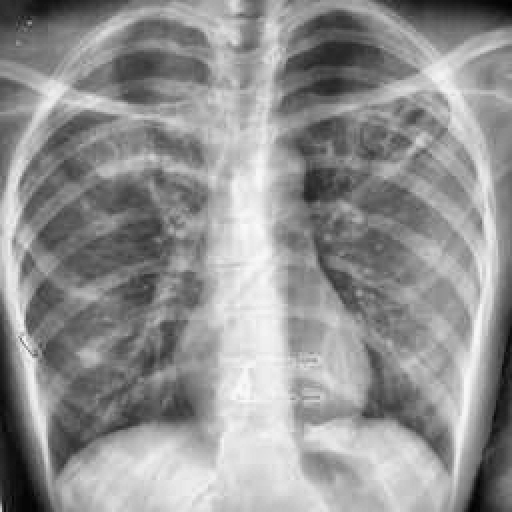
Finding: TUBERCULOSIS